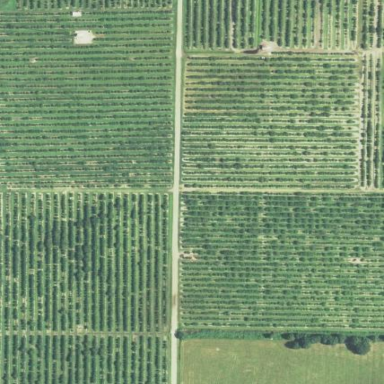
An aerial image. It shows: Orchard.